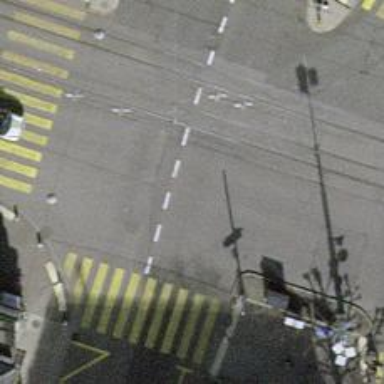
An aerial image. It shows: Road with traffic signals.